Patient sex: M
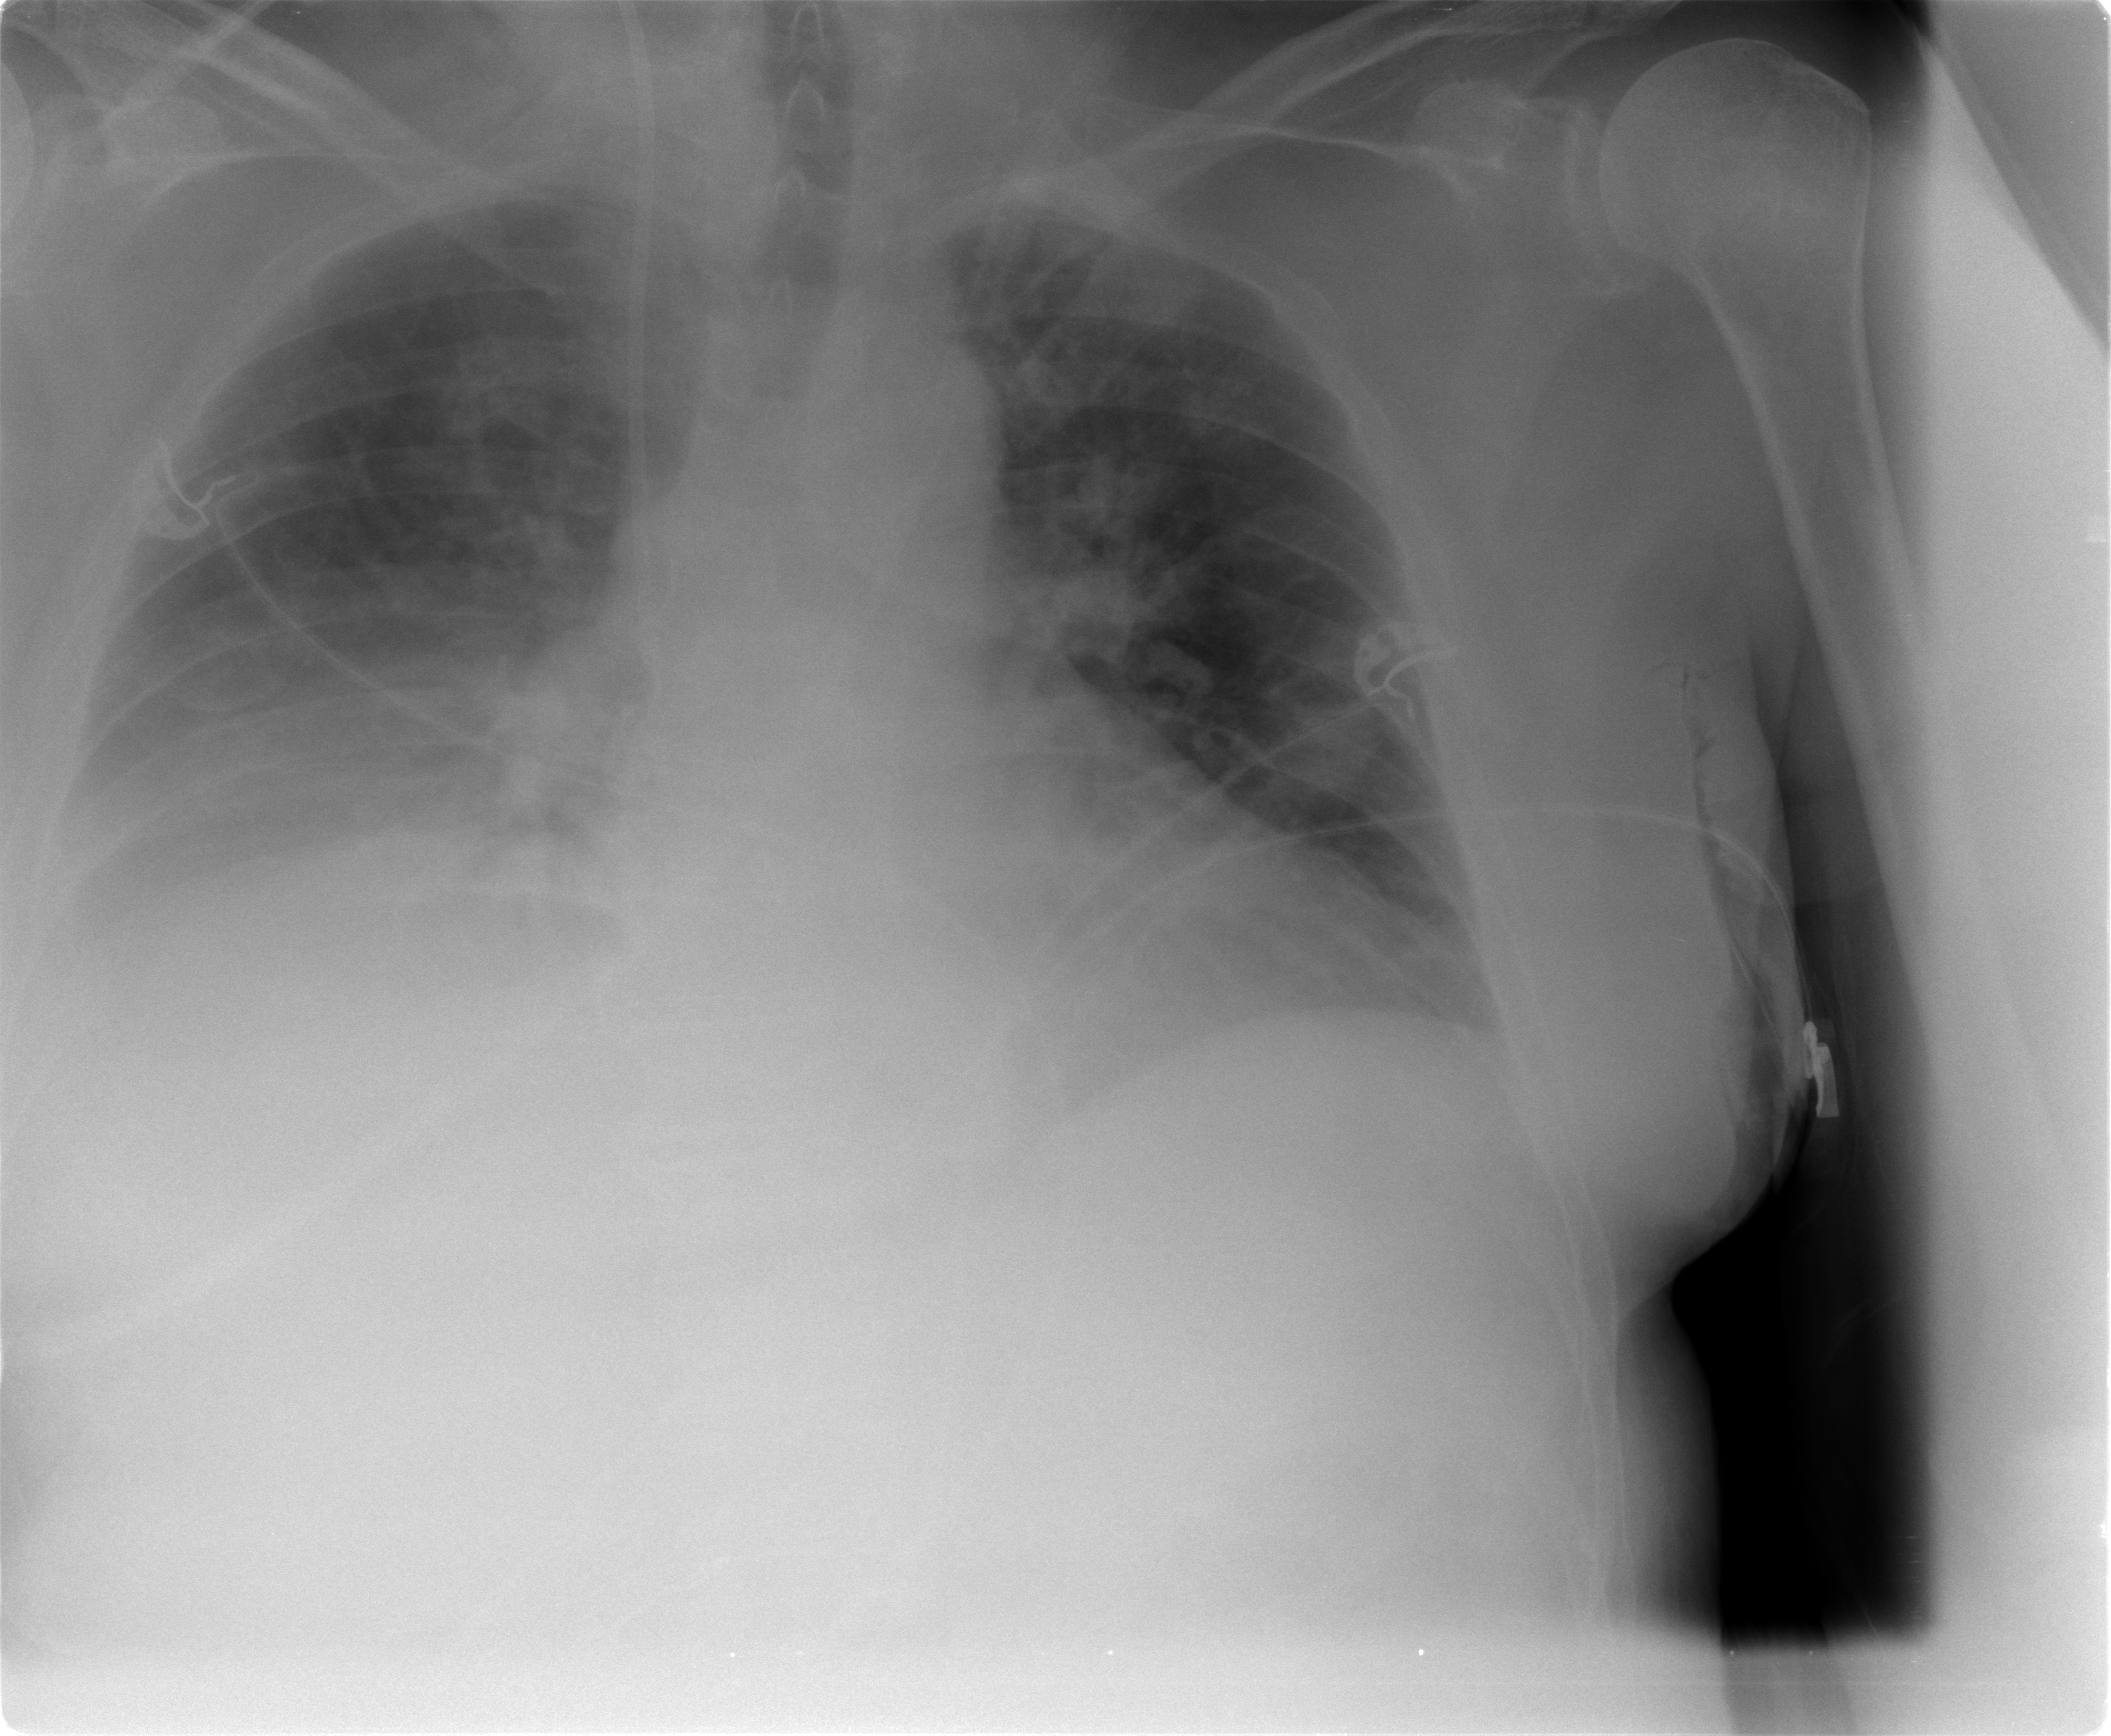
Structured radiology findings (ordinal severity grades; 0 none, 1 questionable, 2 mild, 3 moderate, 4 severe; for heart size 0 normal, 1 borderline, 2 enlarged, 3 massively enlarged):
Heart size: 1
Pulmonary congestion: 0
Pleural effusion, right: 3
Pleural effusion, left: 0
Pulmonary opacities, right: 0
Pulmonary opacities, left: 0
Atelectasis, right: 3
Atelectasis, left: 0